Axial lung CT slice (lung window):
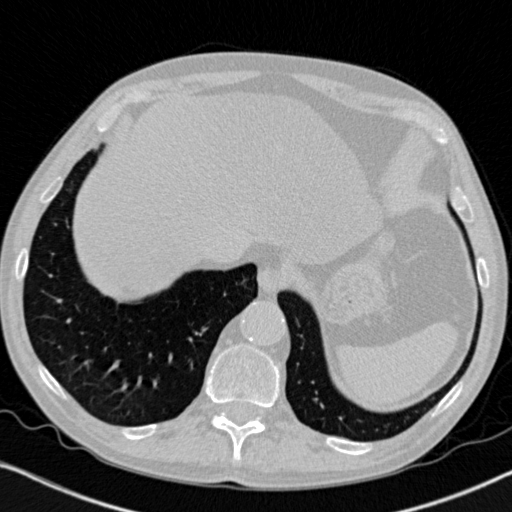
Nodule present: no